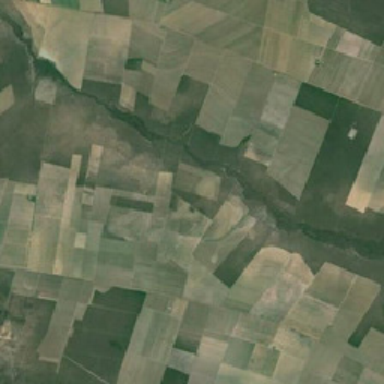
The farmland has a crack in the middle .